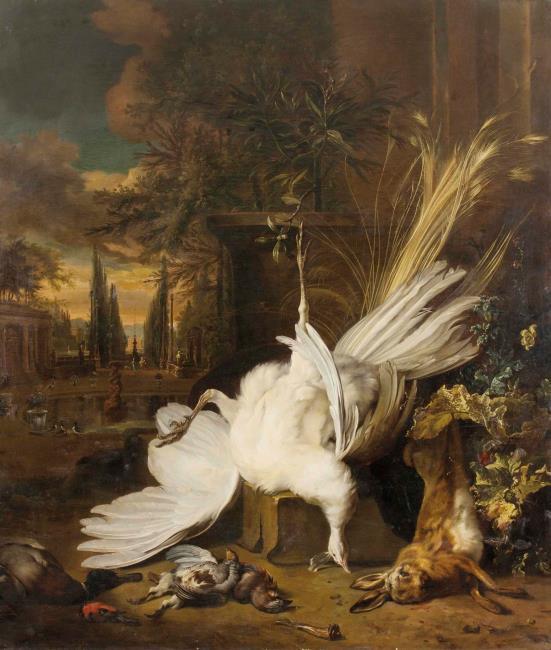
Title: Still life of game, including a white peacock, various birds and a hare in a palace garden
Artist: after Jan Weenix
Earliest date: 1693
Latest date: 1693
Genre: painting
Iconography: Still Life
Keywords: game piece (still life), game (hunting), in a park landscape, peacock, hare, duck, partridge, pond, architectural background